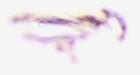
Label: Detritus